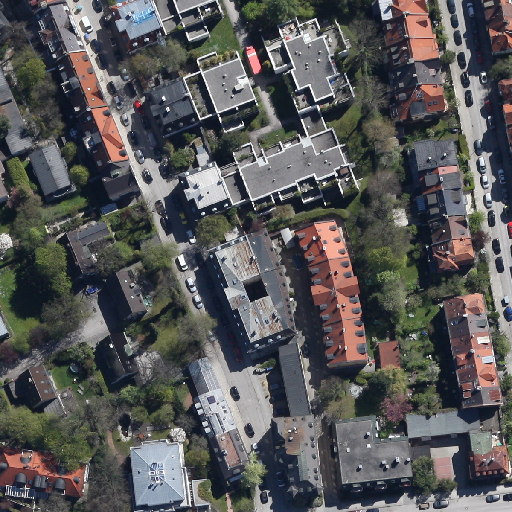
Referring expression: van in the parking area